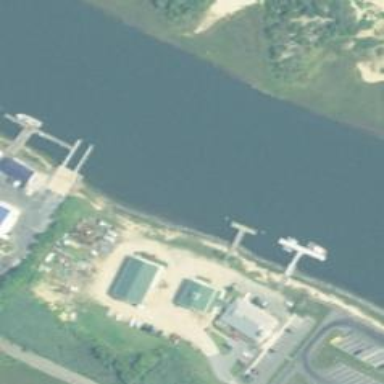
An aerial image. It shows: Man-made pier.